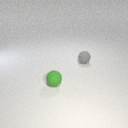
small green rubber sphere to the left of small gray rubber sphere